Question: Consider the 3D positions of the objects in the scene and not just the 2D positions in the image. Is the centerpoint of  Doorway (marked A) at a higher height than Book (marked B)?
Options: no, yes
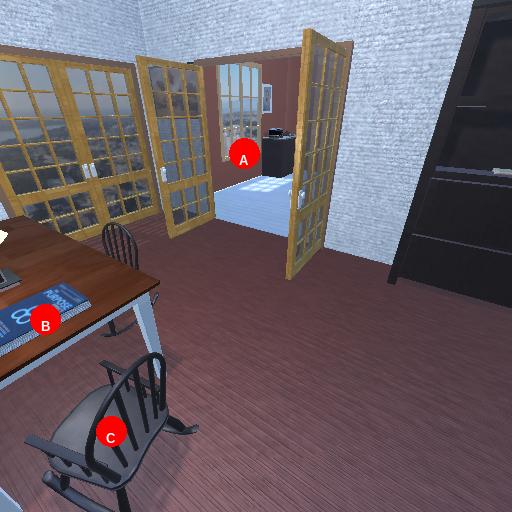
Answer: no